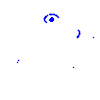
Particle: electron